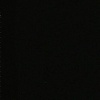
Label: space